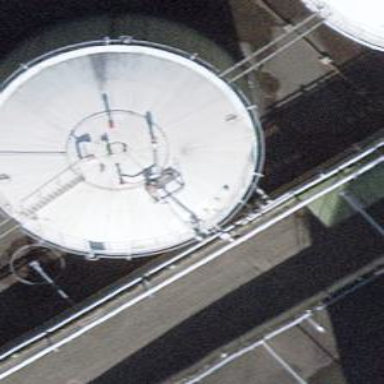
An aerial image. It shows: Storage tank that is man-made.